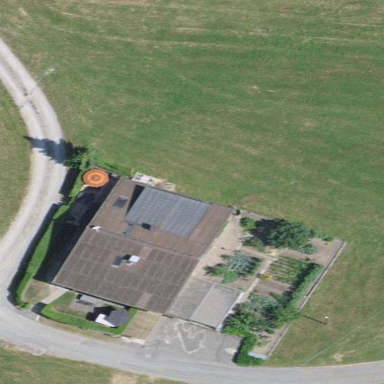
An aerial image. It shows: Farmyard area.